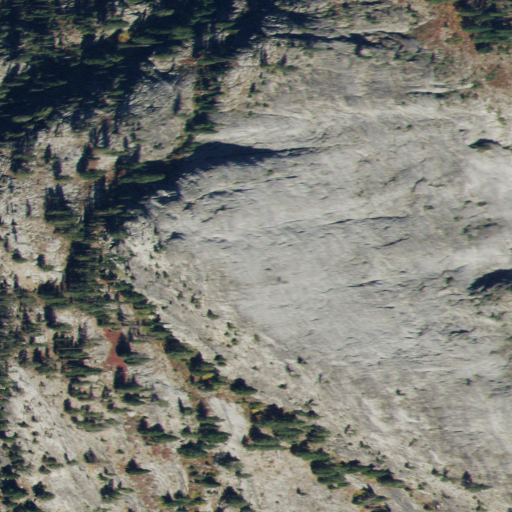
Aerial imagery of cliff(s) in Idaho named Slick Rock containing grassland, shrub, and evergreen forest